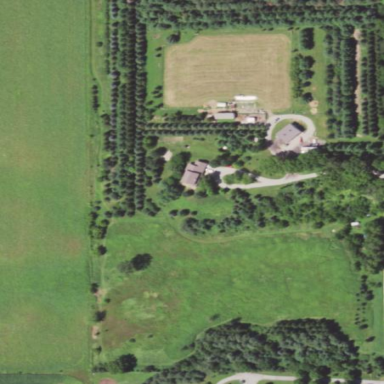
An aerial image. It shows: Farmyard area.